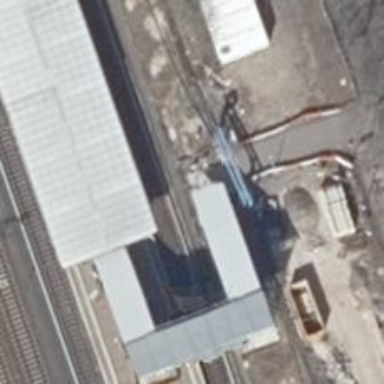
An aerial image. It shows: Platform edge at railway station.